Question: I have been making a labview program for kids to moniter energy production from various types of power sources. I have a condition where if they are underproducing a warning will fire, and if they are overproducing by a certian threshold, another warning will fire.
I would like to time how long throughout the activity, each type of warning is fired so each group will have a score at the end. This is just to simulate how the eventual program will behave.
Currently I have a timer which can derrive the amount of time the warning is true, but it will overwrite itself each time the warning goes off and on again.
So basically I need to to sum up the total time that the value has been true, even when it has flitted between true and false.

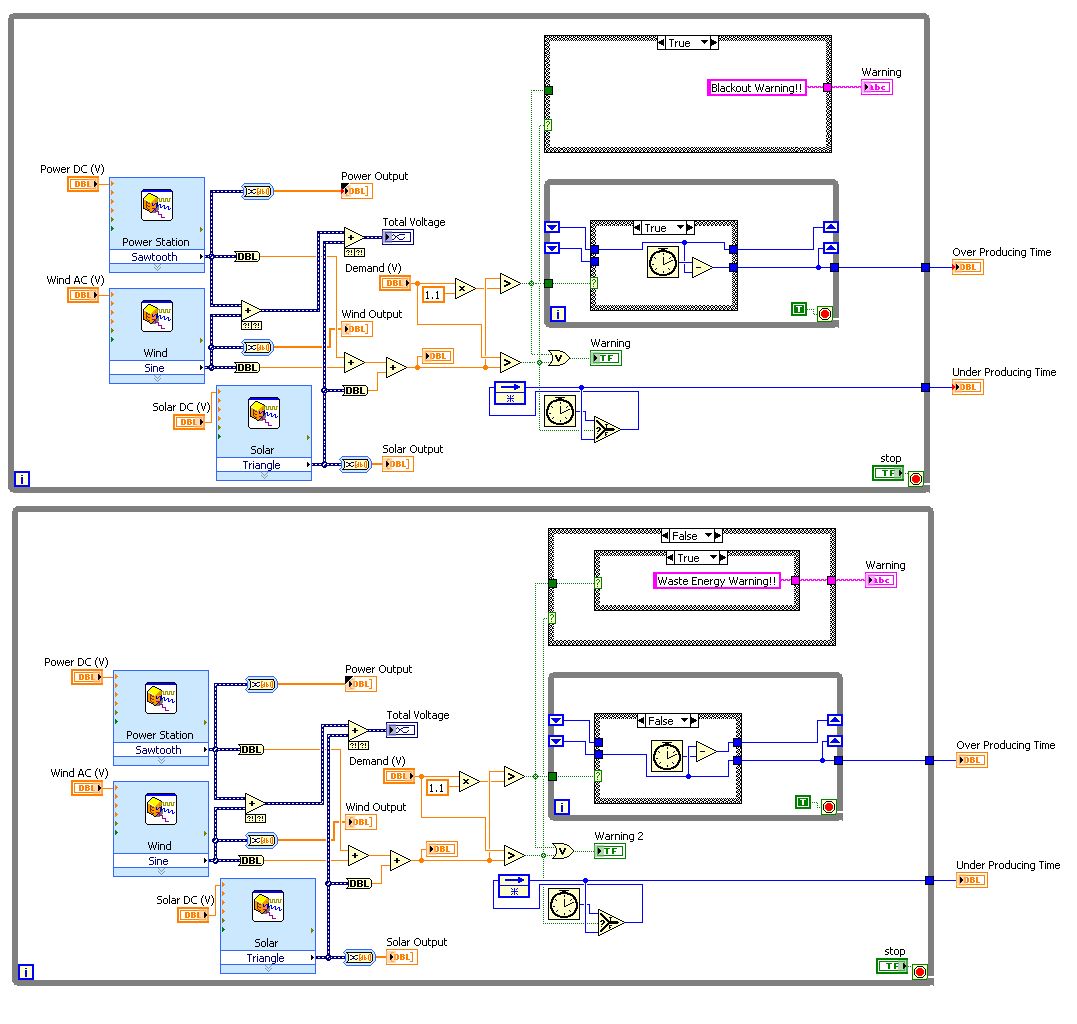
Answer: One method of tabulating the total time spent "True" would be exporting the Warning indicator from the While-loop using an indexed tunnel. If you also export from the loop a millisecond counter value of when the indicator was triggered, you can post process what will be an array of True/False values with the corresponding time at which the value transitioned.
The post processing could be a for-loop that keeps a running total of time spent true.
P.s. if you export your code as a VI snippet, others will be able to directly examine and modify the code without needing to remake it from scratch. See the NI webpage on the subject:
<URL>